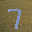
Label: 7